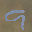
Label: 9